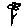
Label: flower